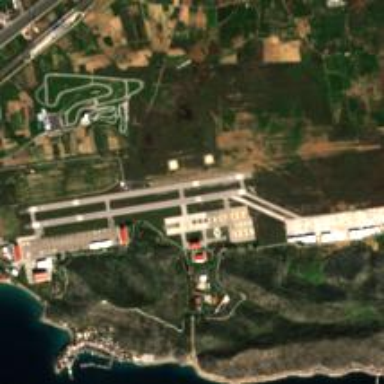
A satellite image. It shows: View of runway in airport.